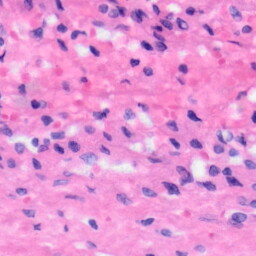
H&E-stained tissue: Liver